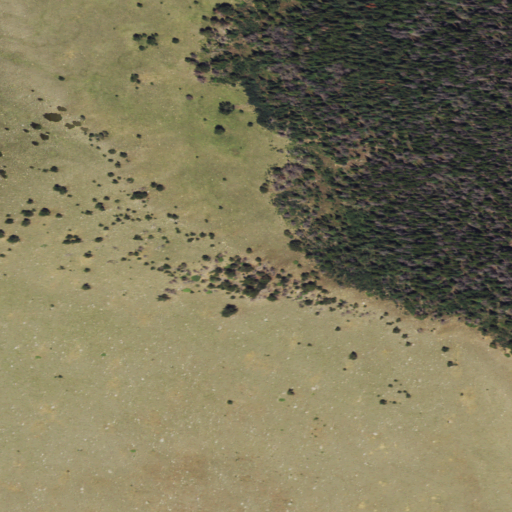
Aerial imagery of mountain in Wyoming named Coyote Hill containing grassland, evergreen forest, shrub, and deciduous forest